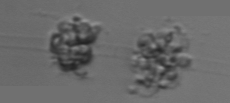
Label: Leptocylindrus_mediterraneus